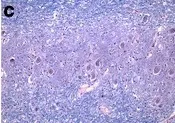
Degenerative changes in the patient's dentate nucleus (b, d, f, h) compared with a control (a, c, e, g) with LH&E stain (a-d), GAD immunostain (e-f) and calbindinD28k immunostain (g-h). A, b Myelin pallor in the patient's amiculum (a) and hilum (h) of the dentate nucleus. C, d Dentate neuronal density is normal, although the soma of these neurons was often atrophic (d). Marked reduction of afferent synaptic density from Purkinje cells in dentate demonstrated by GAD (e, f) and calbinidinD28k immunostain (g, h). 100 mum.
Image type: pathology (immunostaining)